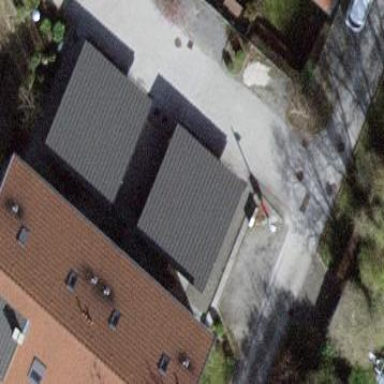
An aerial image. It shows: Group of garages.